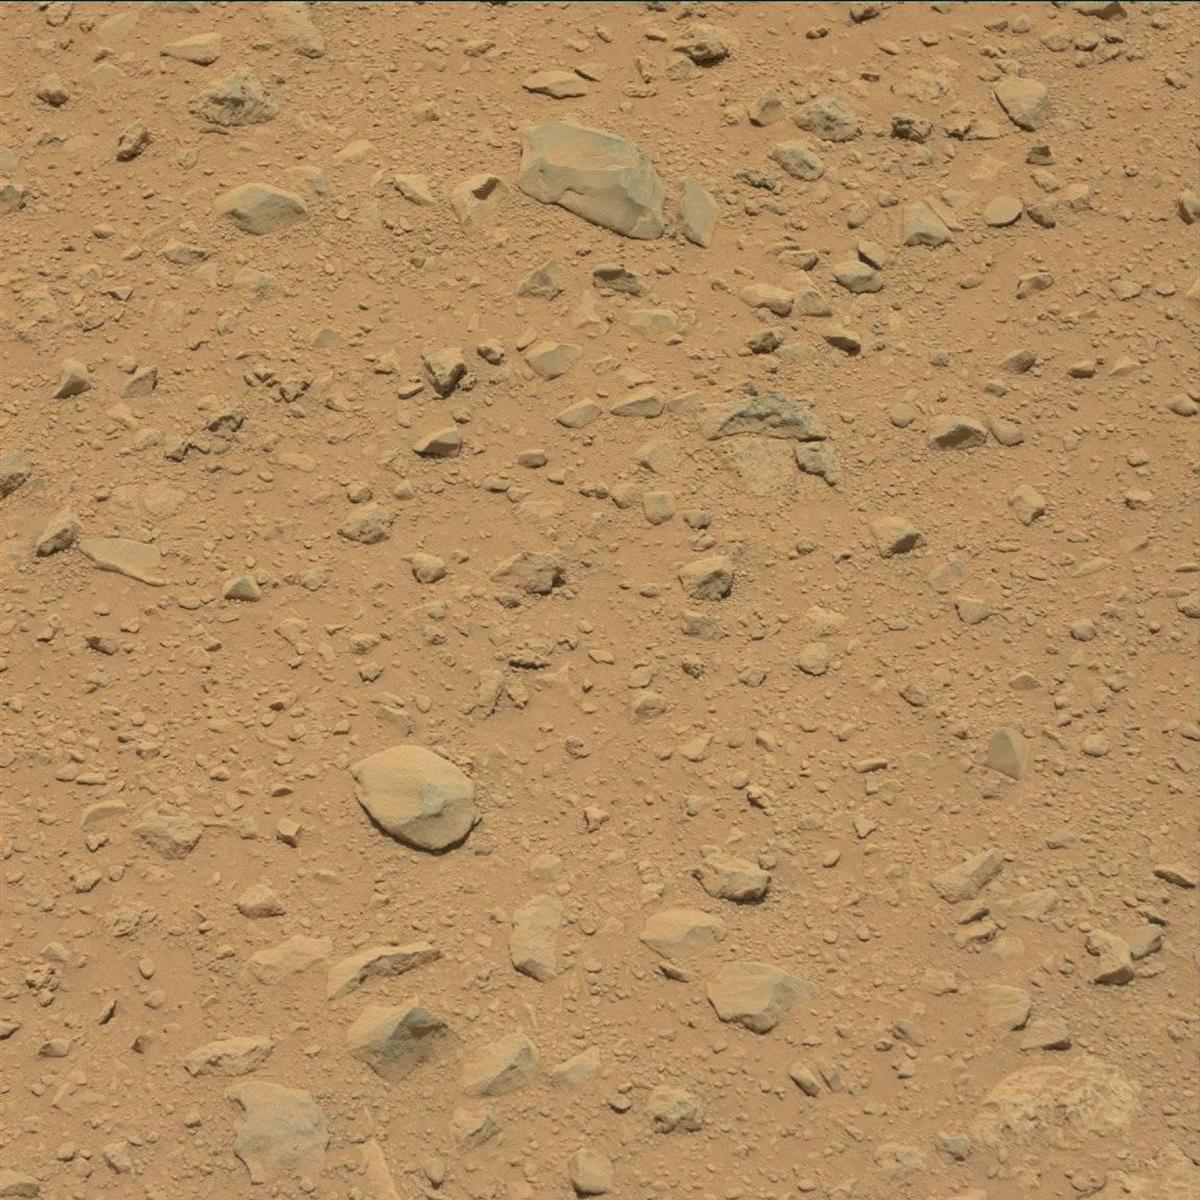
Terrain classes present: Bedrock, Rock, Sand / Soil